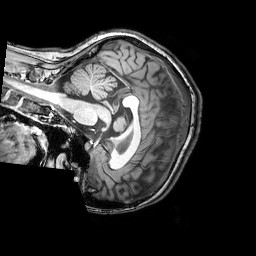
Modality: T1w
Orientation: sagittal
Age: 27
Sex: female
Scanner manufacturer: philips
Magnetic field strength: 3 T
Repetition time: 0.008113 s
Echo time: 0.003709 s